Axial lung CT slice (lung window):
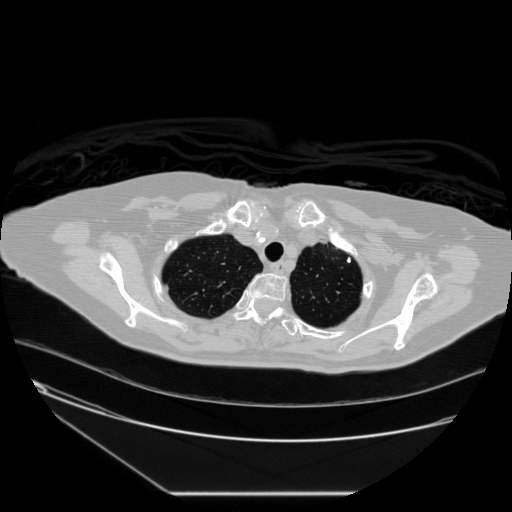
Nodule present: yes
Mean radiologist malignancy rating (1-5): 1